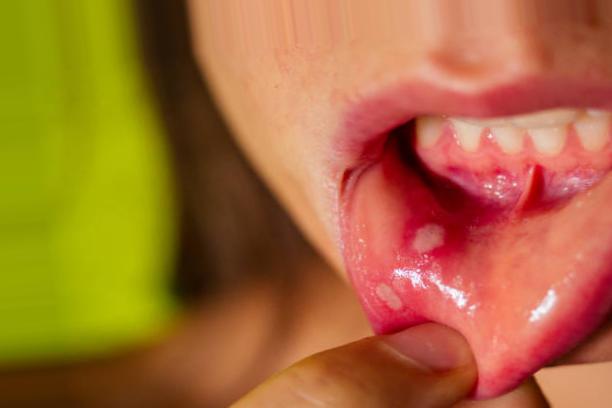
Condition: Mouth Ulcer